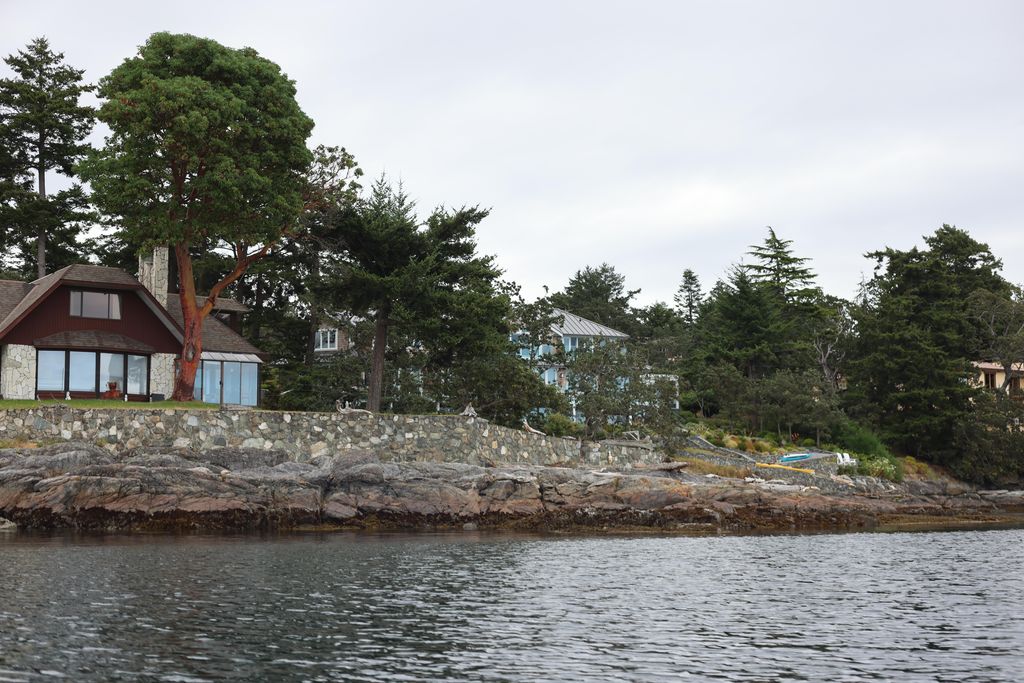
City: victoria